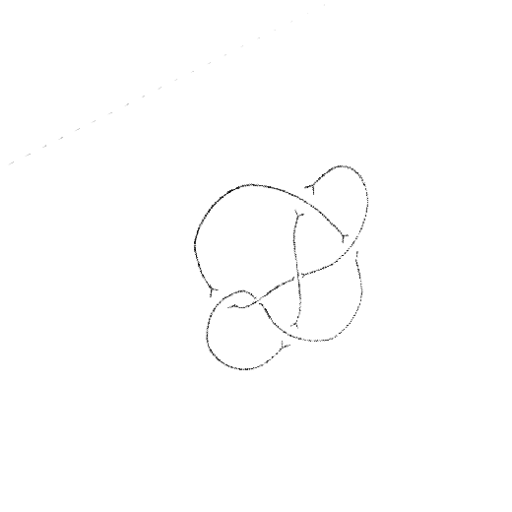
Crossing number: 6